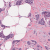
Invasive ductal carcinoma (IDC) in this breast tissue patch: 1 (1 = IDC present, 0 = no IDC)